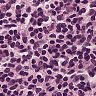
Metastatic tissue present: no